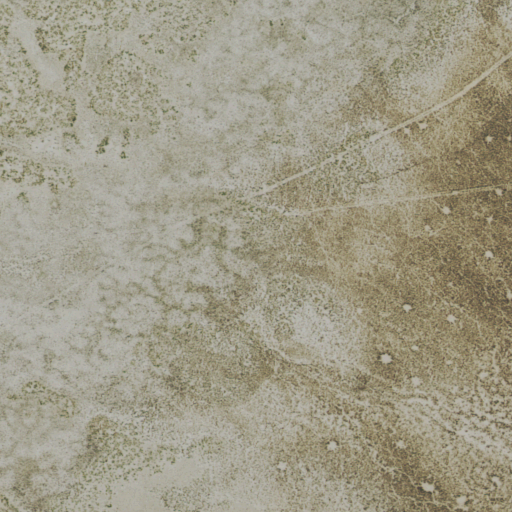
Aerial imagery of valley in Nevada named Cave Valley containing only shrub